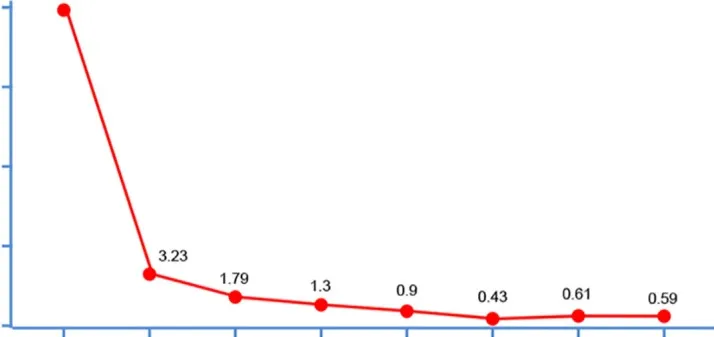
Trends in patient PSA and NSE. Total PSA.
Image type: pathology (immunostaining)